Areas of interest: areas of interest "Museum"
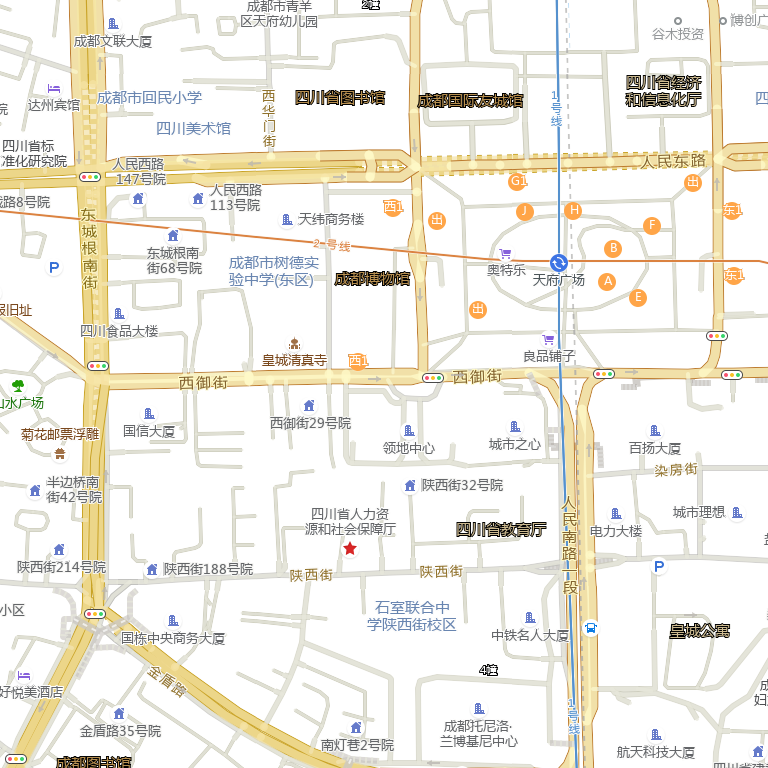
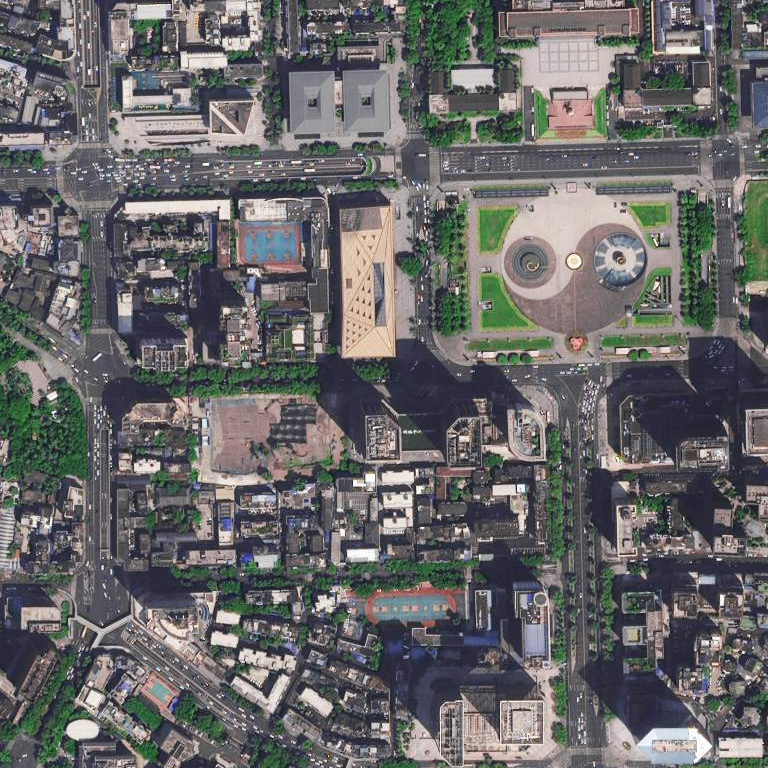